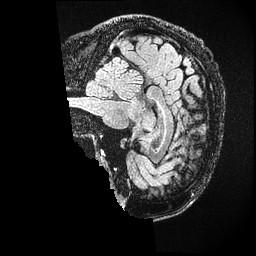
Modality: FLAIR
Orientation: sagittal
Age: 32
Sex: male
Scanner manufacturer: ge
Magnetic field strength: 3 T
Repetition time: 4.802 s
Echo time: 0.1169 s